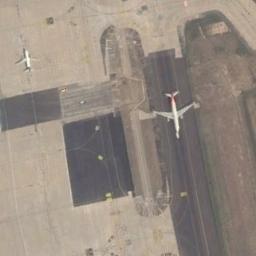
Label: airplane